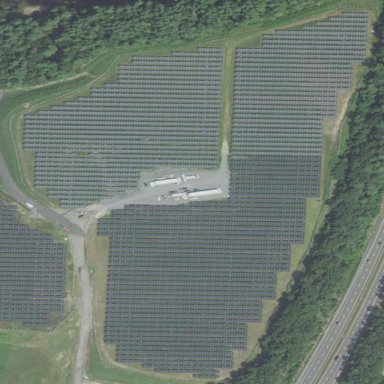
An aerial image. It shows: Solar power plant utilizing photovoltaic technology to generate electricity.